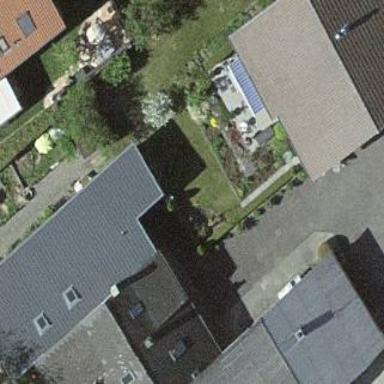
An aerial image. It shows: Residential building.